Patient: sex M, age 71
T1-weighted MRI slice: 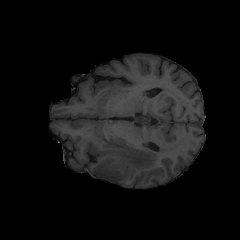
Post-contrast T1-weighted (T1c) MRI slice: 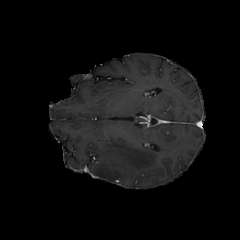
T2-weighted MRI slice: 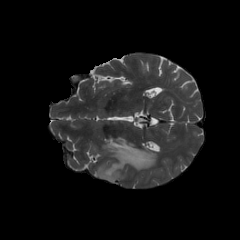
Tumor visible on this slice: yes
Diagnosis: Glioblastoma, IDH-wildtype
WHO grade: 4